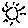
Label: sun